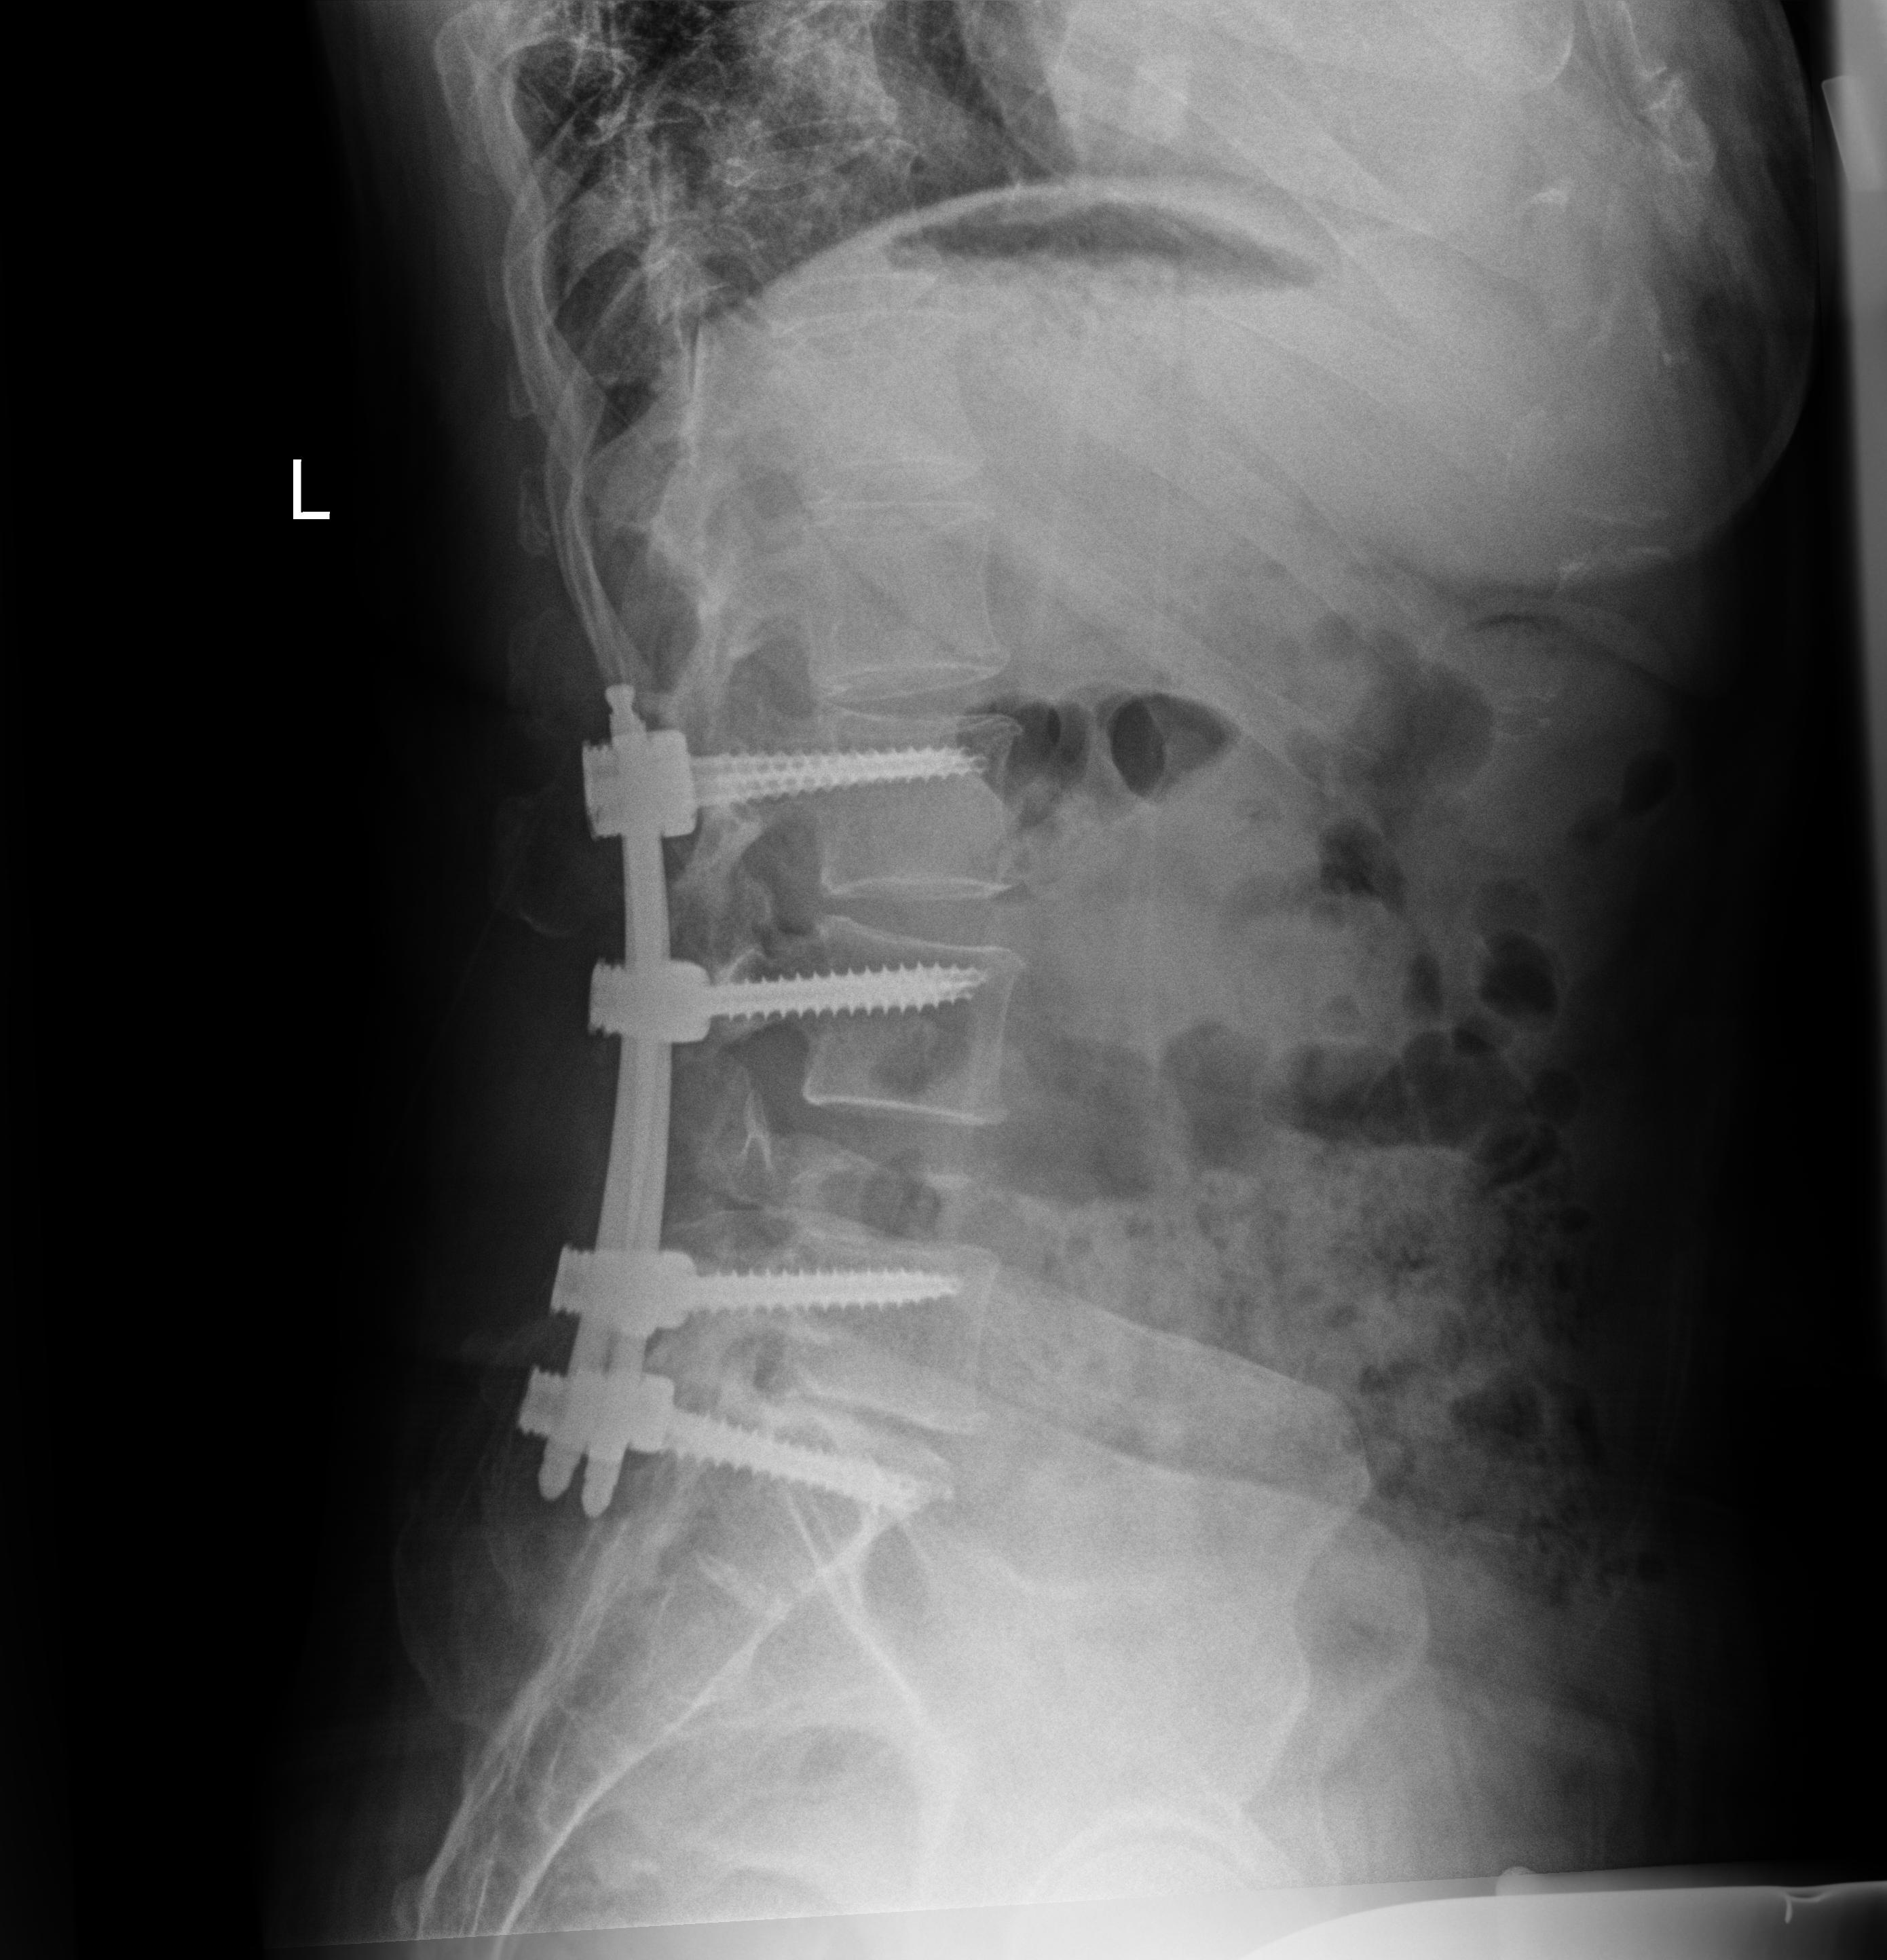
View: LATERAL
Implant manufacturer: nuvasive reline